The image is the raw time-domain waveform of a rolling-element bearing's vibration signal. Based on the visible evidence, which condition applies: normal, inner_race, outer_race, ball?
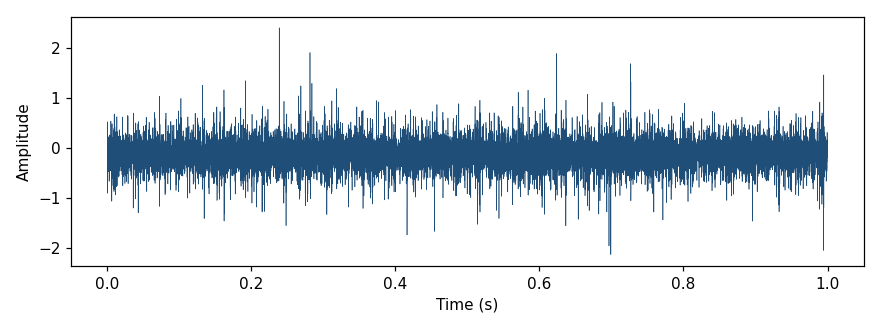
Answer: inner_race